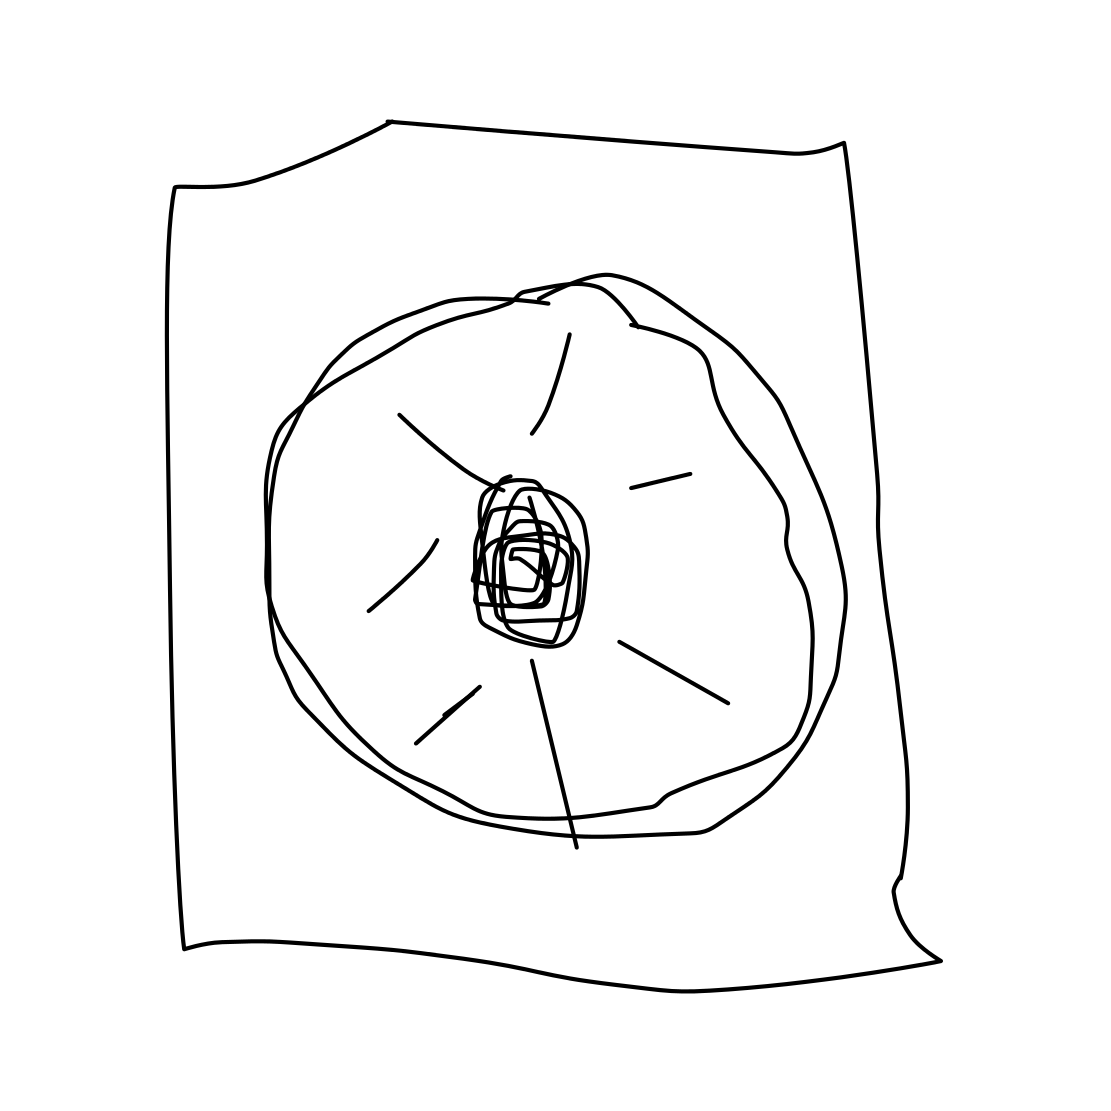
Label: loudspeaker